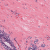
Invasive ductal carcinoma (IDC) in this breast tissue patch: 0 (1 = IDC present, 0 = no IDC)